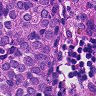
Metastatic tissue present: yes